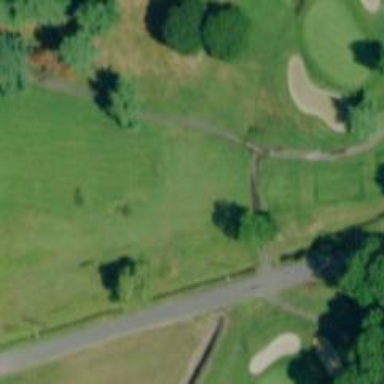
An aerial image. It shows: Asphalt path designated as golf cartpath.